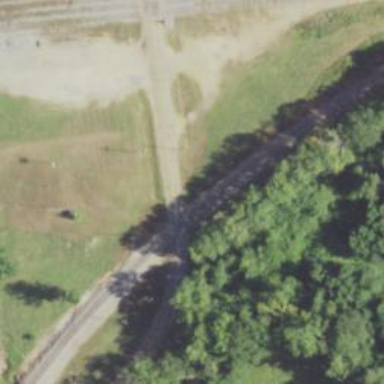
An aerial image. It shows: Level crossing along the railway.